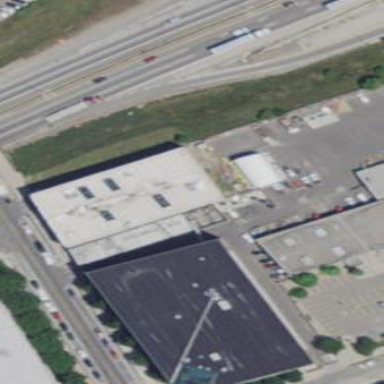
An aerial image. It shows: Retail building.